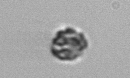
Label: coccolithophorid